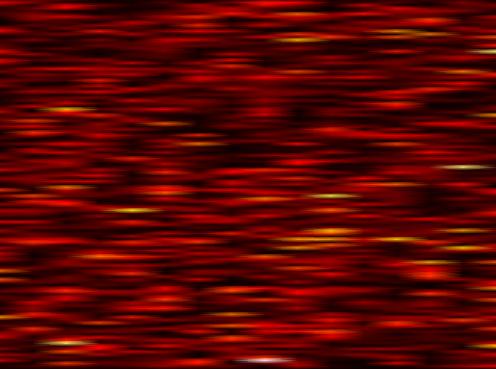
Label: WOLA